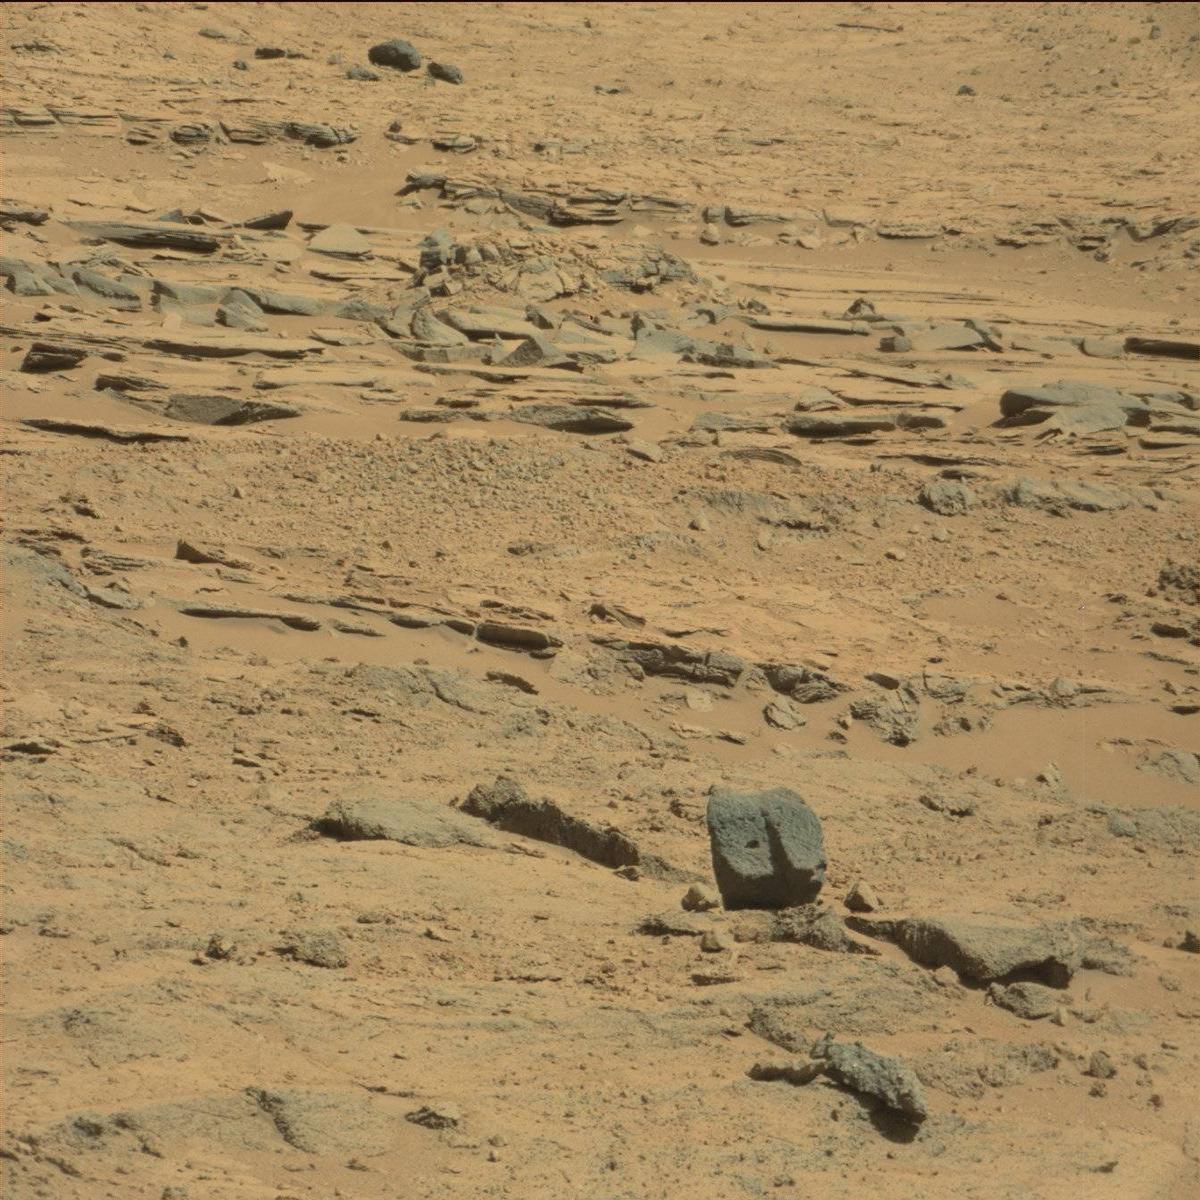
Terrain classes present: Bedrock, Rock, Sand / Soil